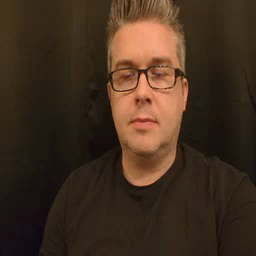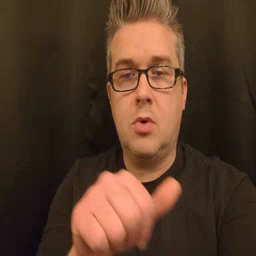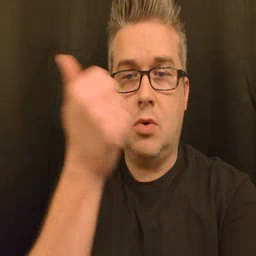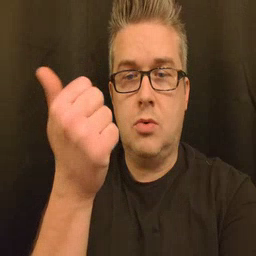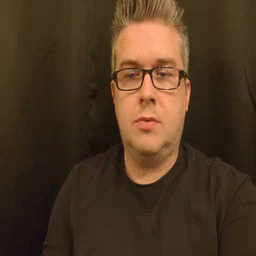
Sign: another